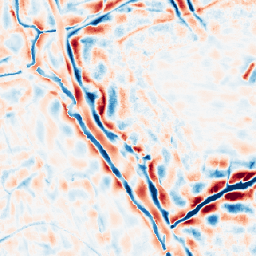
Category: wavelet
Decomposition family: wavelet_dwt
Decomposition parameters: wavelet: db8
level: 4
Upsampling method: area
Upsampling parameters: scale: 4
Upsampling scale: 4